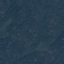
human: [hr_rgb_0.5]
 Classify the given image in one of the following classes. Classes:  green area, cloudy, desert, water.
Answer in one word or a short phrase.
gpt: green area